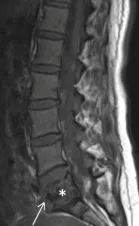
Post-treatment images showing narrowing in the L5-S1 discs in.
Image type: radiology (mri)